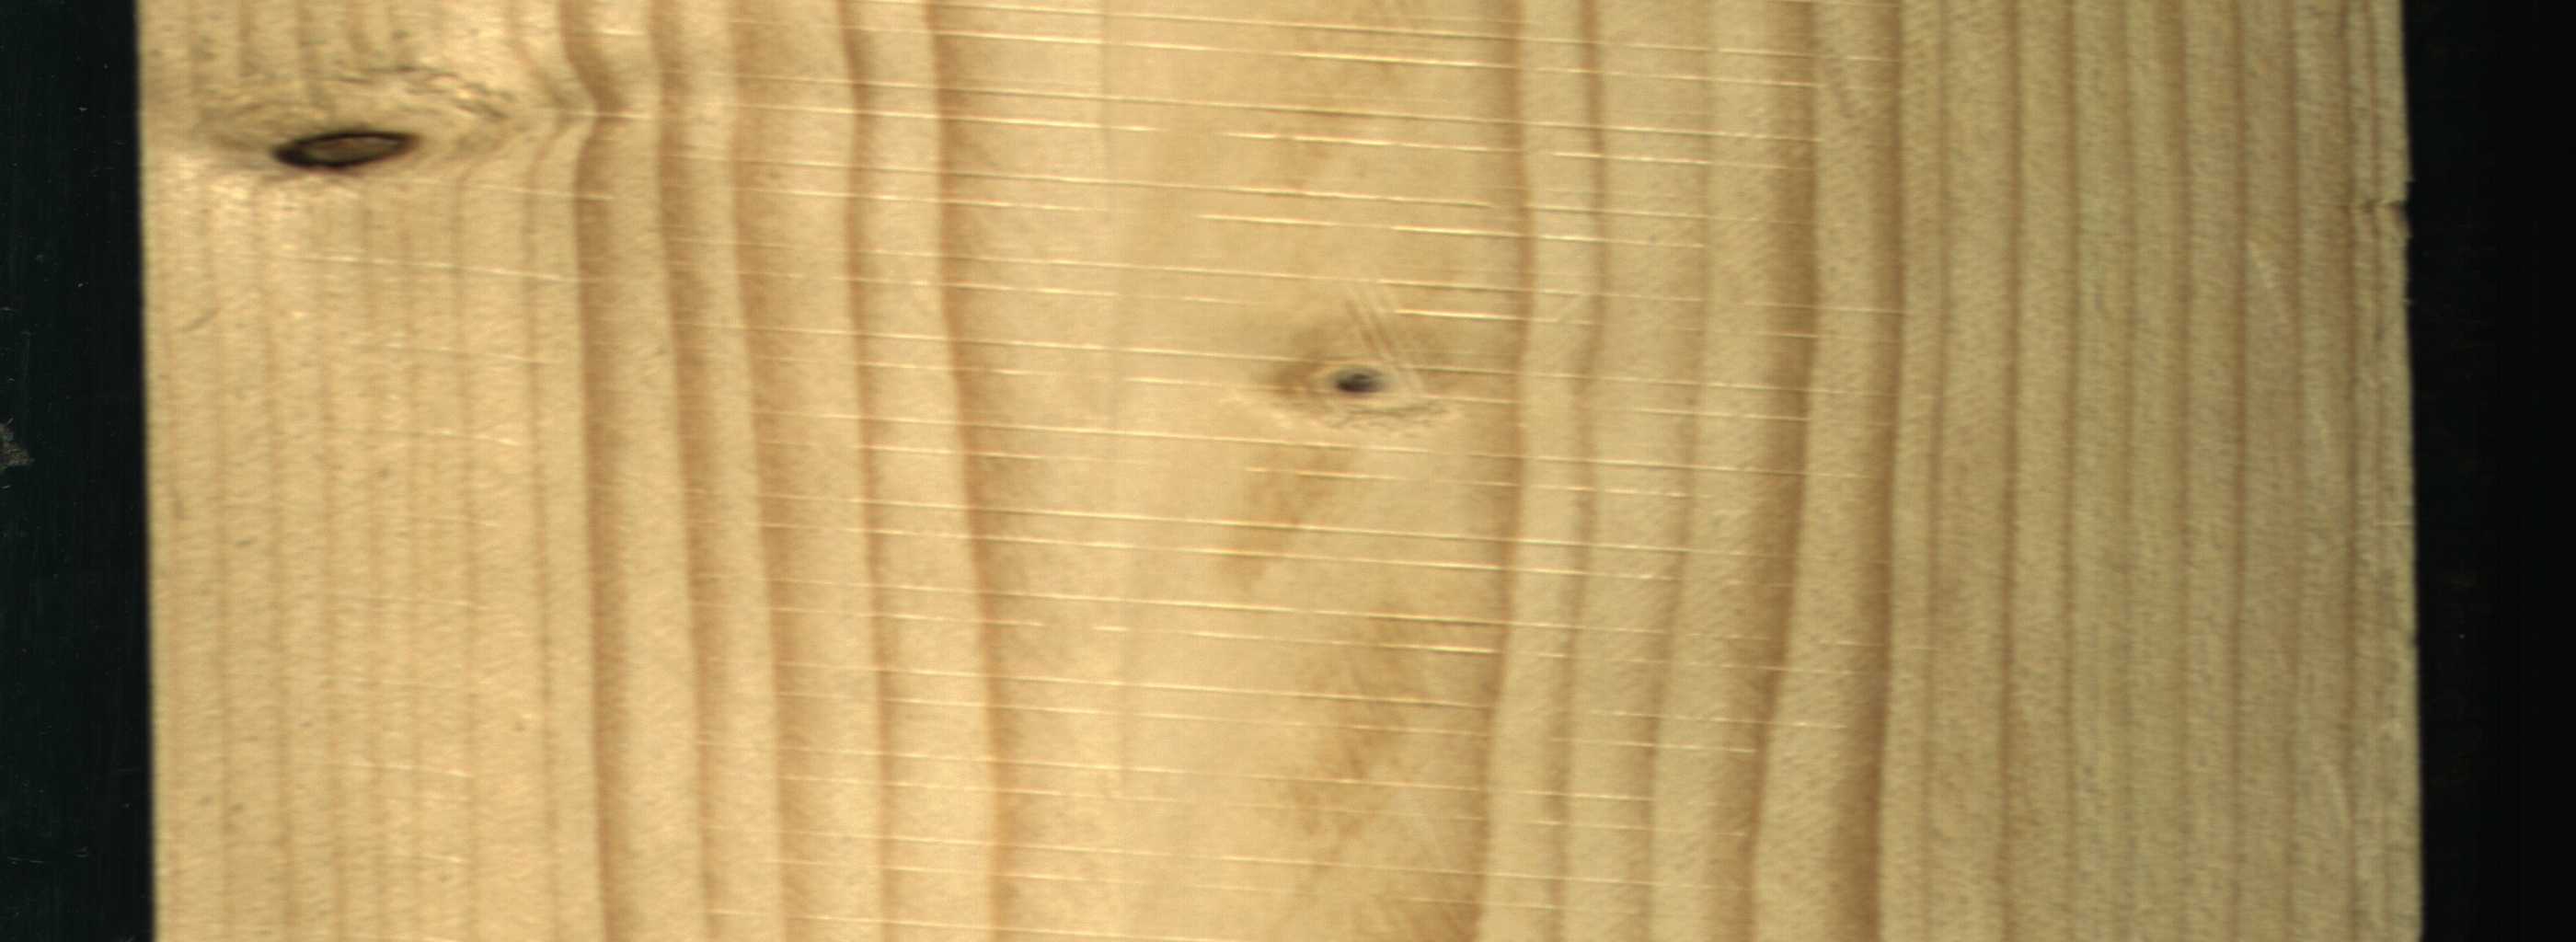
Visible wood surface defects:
Dead_Knot
Live_Knot